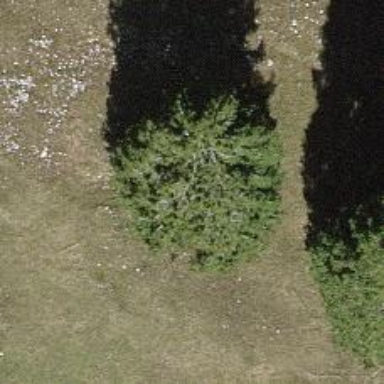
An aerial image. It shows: Beautiful tree in nature.